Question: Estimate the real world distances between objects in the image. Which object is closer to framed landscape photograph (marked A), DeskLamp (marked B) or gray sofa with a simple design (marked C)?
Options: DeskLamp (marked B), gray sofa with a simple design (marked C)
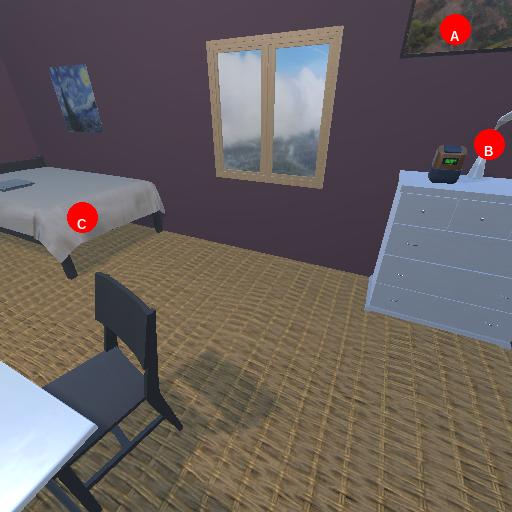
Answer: DeskLamp (marked B)